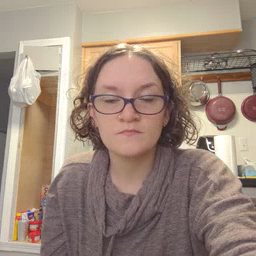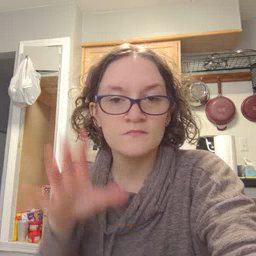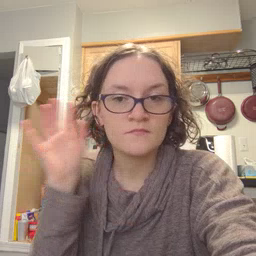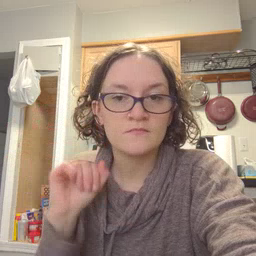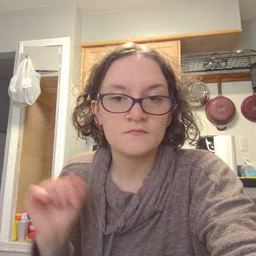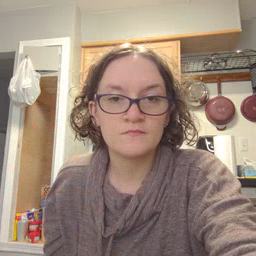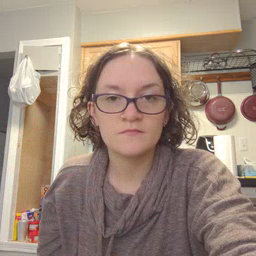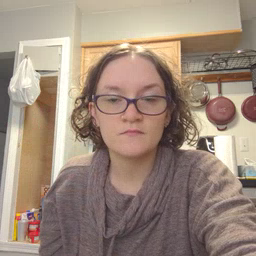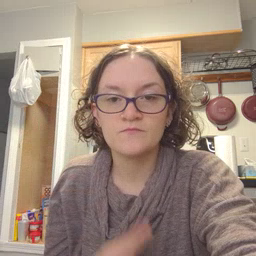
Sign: loud